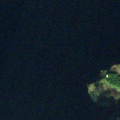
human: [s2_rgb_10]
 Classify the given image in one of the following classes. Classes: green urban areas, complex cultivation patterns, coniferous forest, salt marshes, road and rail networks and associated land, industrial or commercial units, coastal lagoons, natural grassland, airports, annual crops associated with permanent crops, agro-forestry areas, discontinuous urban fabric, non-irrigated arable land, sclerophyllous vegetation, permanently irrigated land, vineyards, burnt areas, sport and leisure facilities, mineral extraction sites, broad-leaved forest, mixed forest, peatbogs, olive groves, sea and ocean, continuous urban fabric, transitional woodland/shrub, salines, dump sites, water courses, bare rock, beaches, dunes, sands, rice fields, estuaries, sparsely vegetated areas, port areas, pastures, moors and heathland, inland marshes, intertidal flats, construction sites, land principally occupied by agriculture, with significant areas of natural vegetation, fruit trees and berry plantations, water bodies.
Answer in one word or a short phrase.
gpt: mixed forest, inland marshes, water bodies